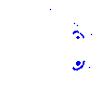
Particle: electron